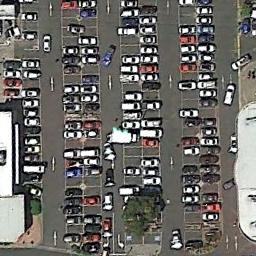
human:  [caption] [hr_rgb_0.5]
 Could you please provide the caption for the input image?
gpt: The parking lot with lots of cars arranged neatly in lines is between some buildings .

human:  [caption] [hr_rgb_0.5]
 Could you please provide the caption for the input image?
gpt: Many cars of different styles are on the parking lot .

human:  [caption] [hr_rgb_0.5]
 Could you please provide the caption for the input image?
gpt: The parking lot is full of cars next to some buildings .

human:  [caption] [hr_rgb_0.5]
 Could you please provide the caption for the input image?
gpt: About half of the parking space in the parking lot is occupied .

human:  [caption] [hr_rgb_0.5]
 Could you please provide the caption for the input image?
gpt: There are many cars on the parking lot .